Aerial crown-view tile of a tropical tree (Barro Colorado Island, Panama), acquired 20241112:
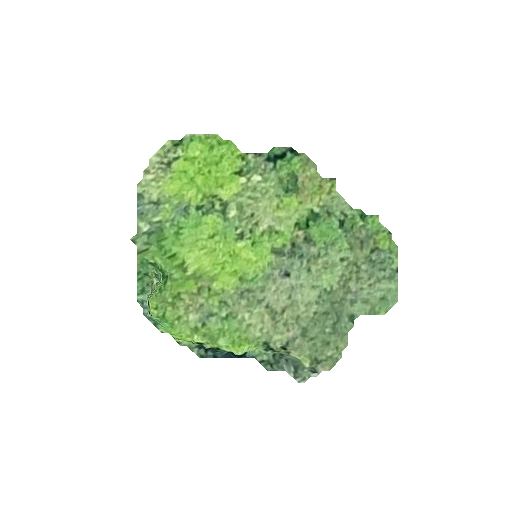
Species: Prioria copaifera
GBIF accepted scientific name: Prioria copaifera
Crown area: 72.954 m²